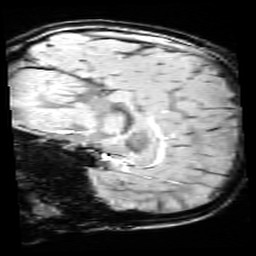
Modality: SWI
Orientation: sagittal
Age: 9
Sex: female
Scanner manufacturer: siemens
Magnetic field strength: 3 T
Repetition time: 0.027 s
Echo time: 0.02 s